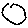
Label: circle